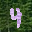
Label: 4